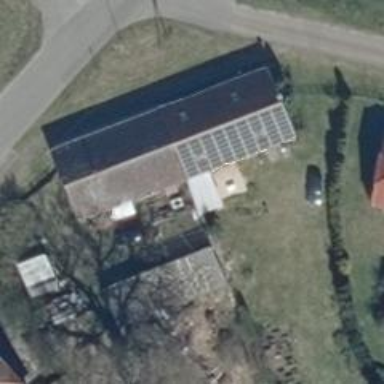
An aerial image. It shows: Solar photovoltaic panel generator producing electricity as small installation.